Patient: sex M, age 42
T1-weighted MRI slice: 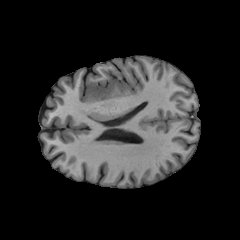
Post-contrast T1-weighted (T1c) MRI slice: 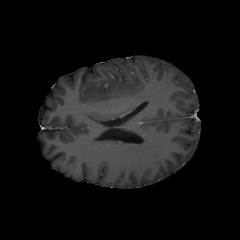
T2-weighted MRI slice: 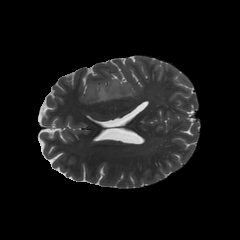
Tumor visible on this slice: yes
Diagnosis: Astrocytoma, IDH-mutant
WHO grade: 4